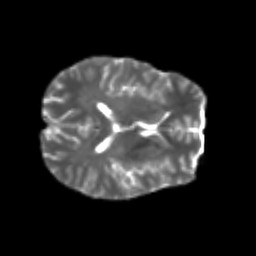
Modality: T2w
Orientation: axial
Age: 22
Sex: male
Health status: healthy
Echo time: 0.074 s